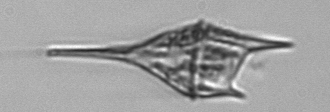
Label: Tripos_lineatus